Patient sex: F
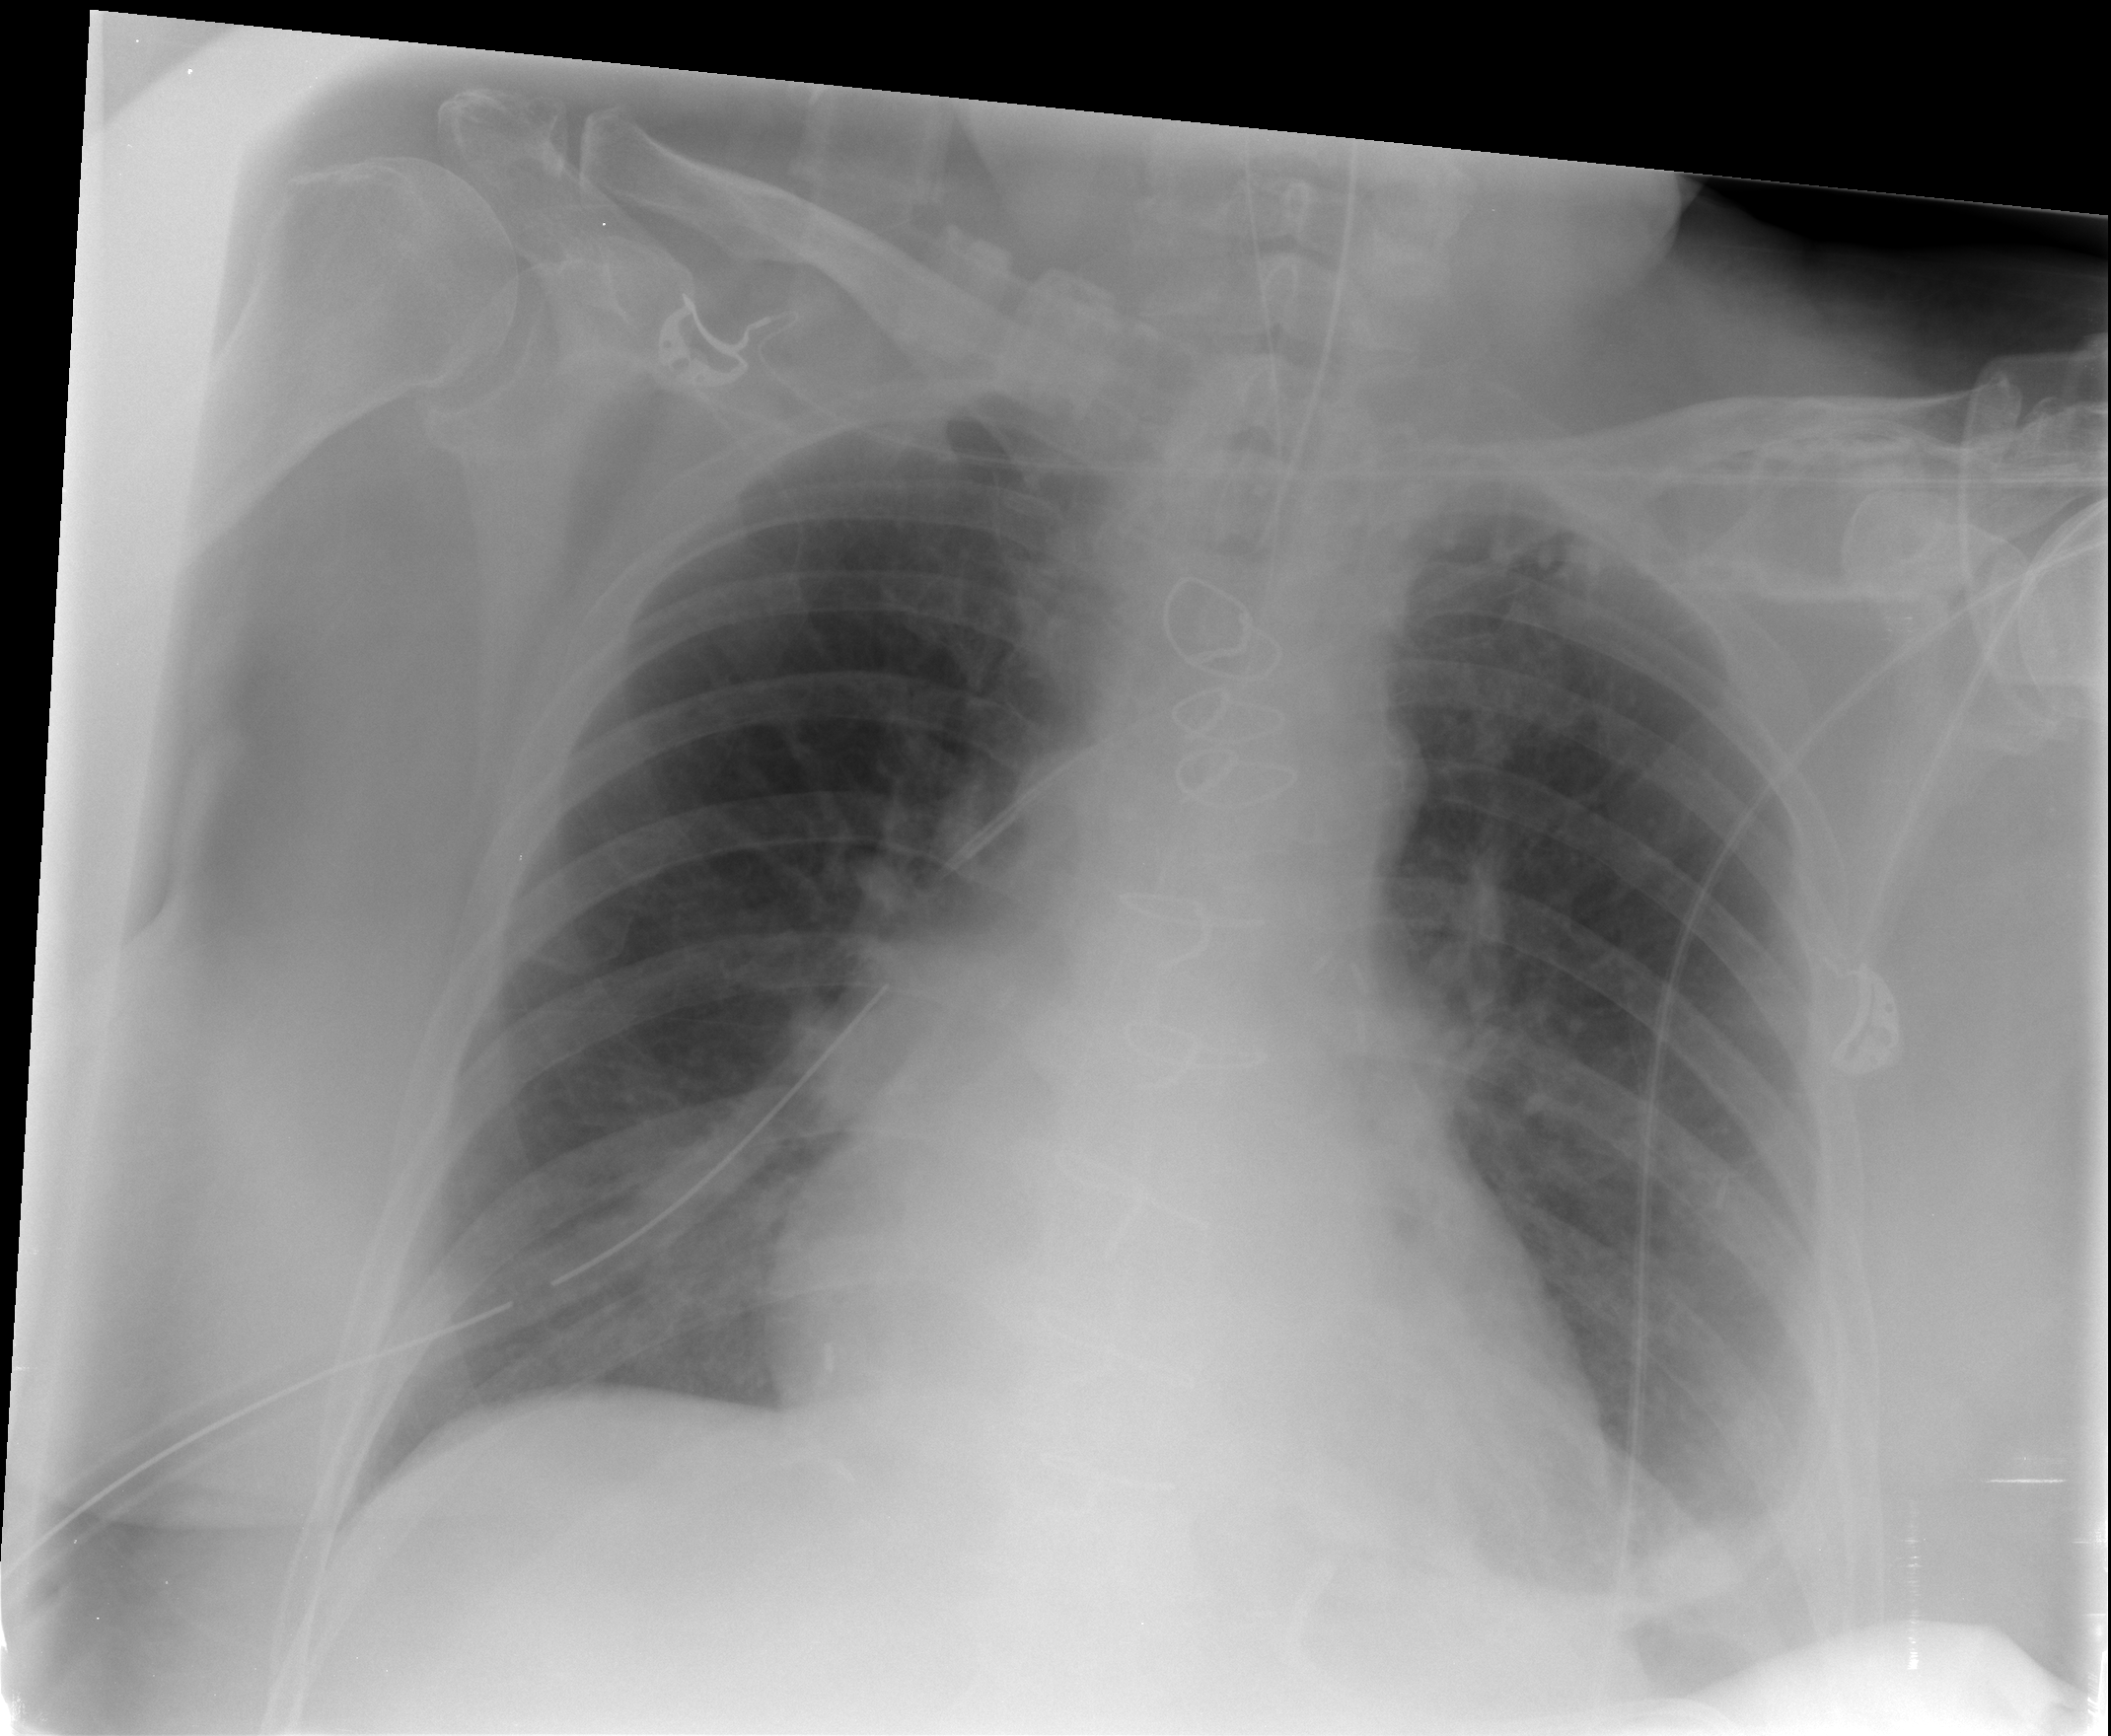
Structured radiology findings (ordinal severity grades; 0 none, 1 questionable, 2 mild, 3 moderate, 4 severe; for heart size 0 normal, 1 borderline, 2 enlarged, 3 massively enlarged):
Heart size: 1
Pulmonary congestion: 1
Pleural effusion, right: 0
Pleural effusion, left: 0
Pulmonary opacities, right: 0
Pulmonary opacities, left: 0
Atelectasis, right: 0
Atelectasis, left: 3